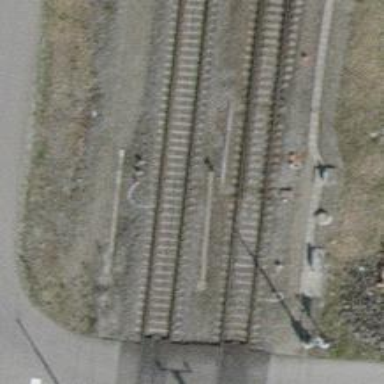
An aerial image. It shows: Railway switch.